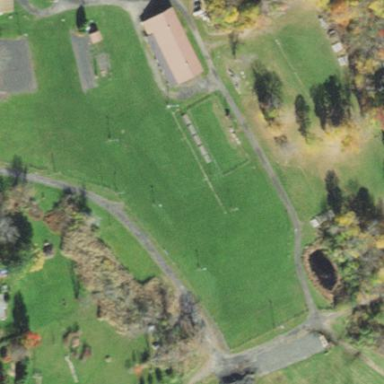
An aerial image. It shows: Recreation ground.